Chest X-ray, AP view. Patient: 78 years old, sex M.
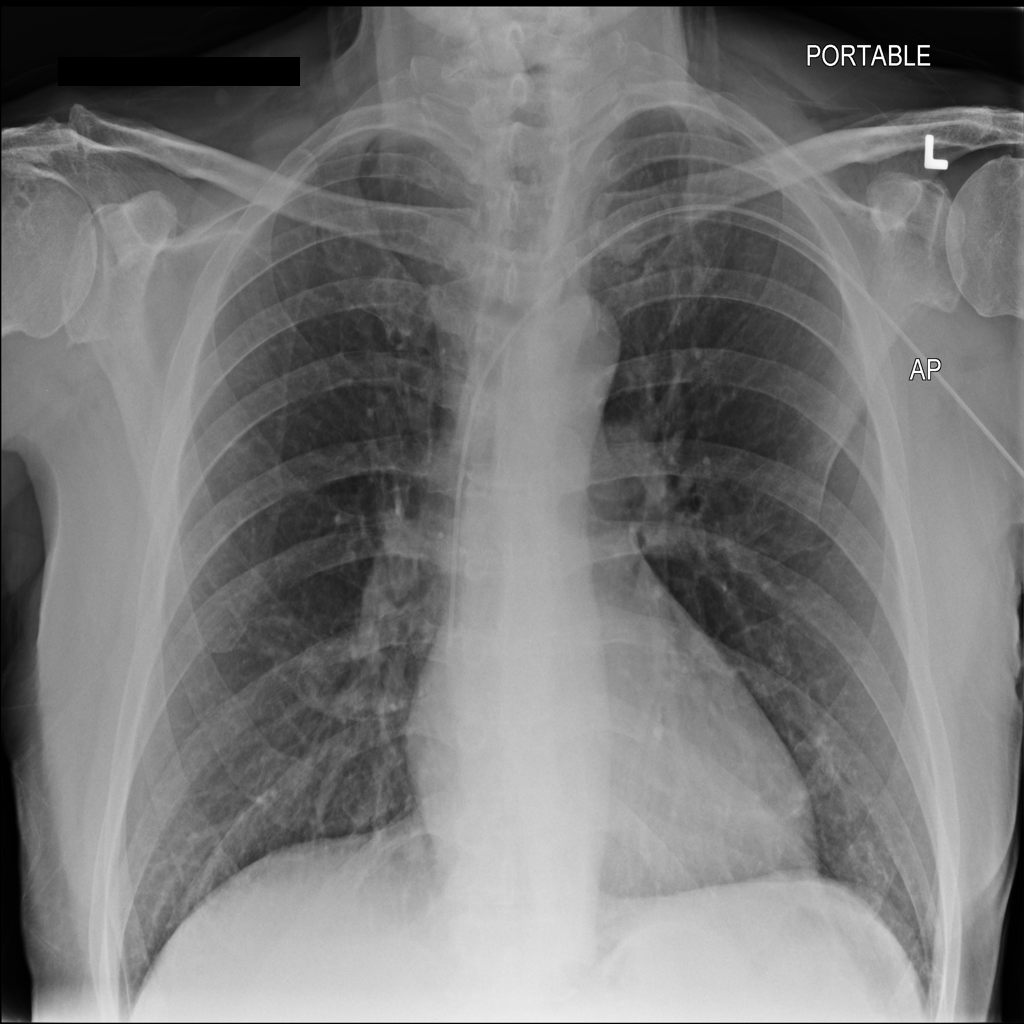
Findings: No Finding